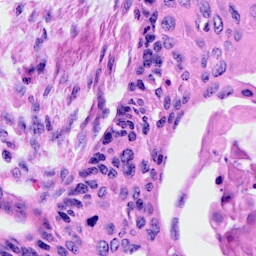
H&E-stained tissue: Cervix